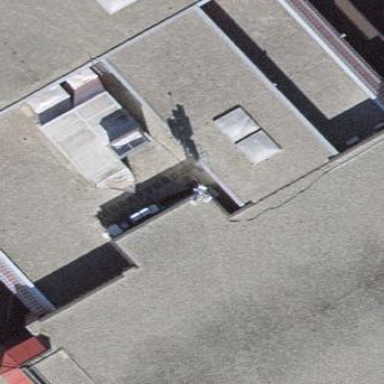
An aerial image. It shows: Part of building.